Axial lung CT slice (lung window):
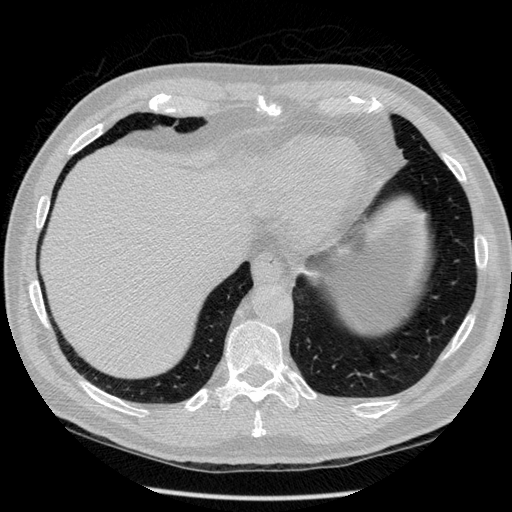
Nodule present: no